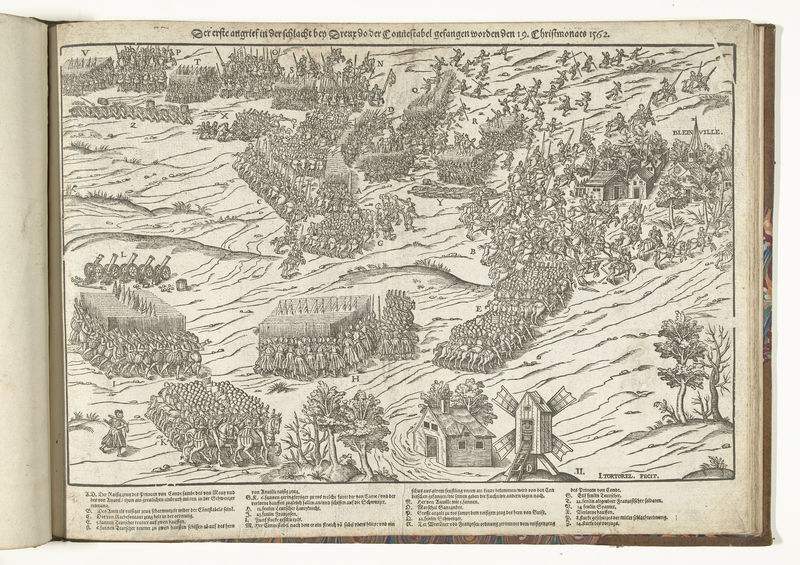
Titel: Slag bij Dreux, eerste treffen
Künstler: Jean Perrissin
Standort: Amsterdam
Institution: Rijksmuseum
Schlagwörter: angriff, kampf, landschaft, stadt, windmühle, pferde, reiter, krieg, schlacht, flucht, buch, druck, heer, römer, karte, kavallerie, kanonen, stellung, seeschlacht, atlas, truppen, rämer, vogelansicht, formationen, 1562, kanonem